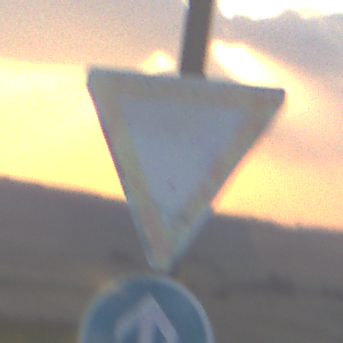
Verkehrszeichen: VorfahrtGewaehren
Zusatzzeichen unten: VorgeschriebeneFahrtrichtungGeradeaus
Umgebung: Outdoor, Nature
Tageszeit: SunriseSunset
Wetter: PartlyCloudy
Licht: Natural
Jahreszeit: NotSpecified
Kontrast: LowContrast